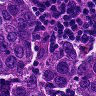
Metastatic tissue present: yes